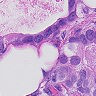
Metastatic tissue present: yes